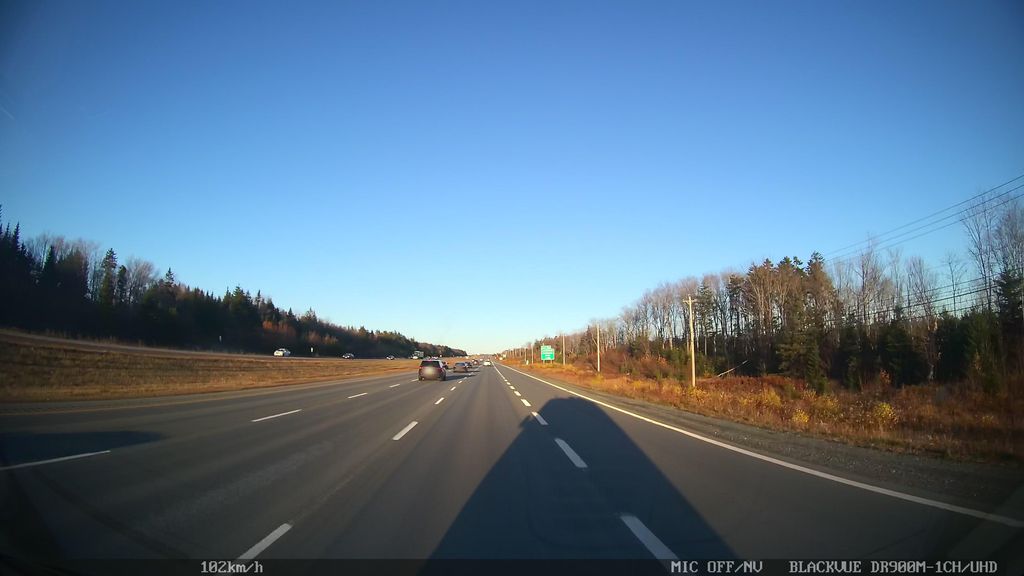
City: halifax